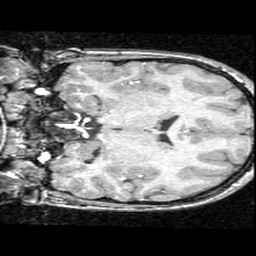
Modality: T1w
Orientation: coronal
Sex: female
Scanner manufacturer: ge
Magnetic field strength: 1.5 T
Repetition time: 21 s
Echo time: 0.008 s